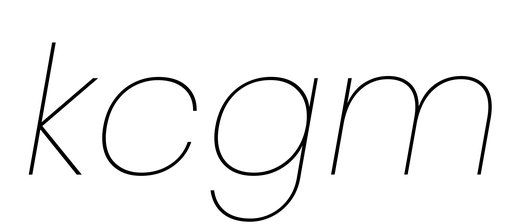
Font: Poppins-ThinItalic